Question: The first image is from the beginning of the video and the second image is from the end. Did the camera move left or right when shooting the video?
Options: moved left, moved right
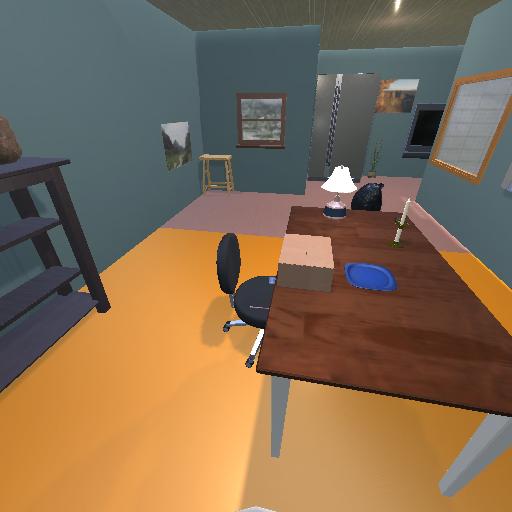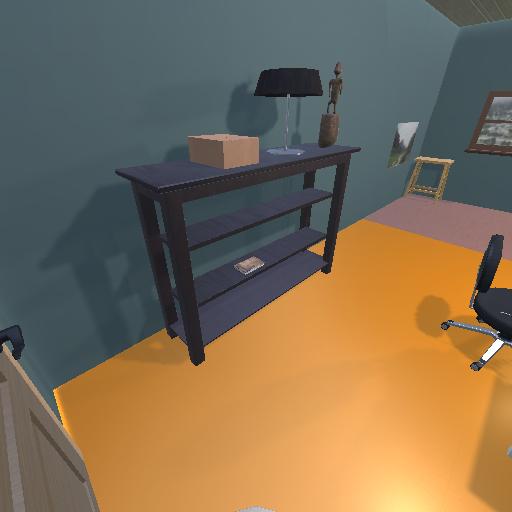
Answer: moved left